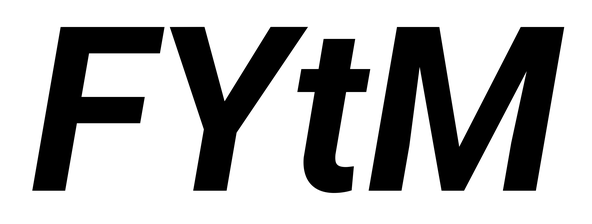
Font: Roboto-Italic_Bold_Italic